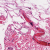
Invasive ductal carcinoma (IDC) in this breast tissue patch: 0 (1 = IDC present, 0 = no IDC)